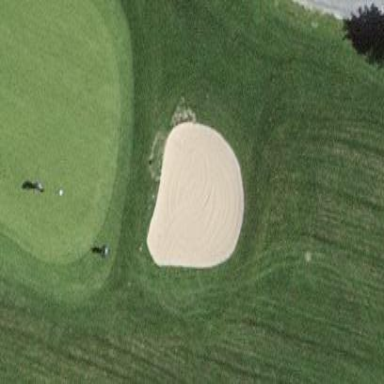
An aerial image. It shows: Golf bunker filled with natural sand.